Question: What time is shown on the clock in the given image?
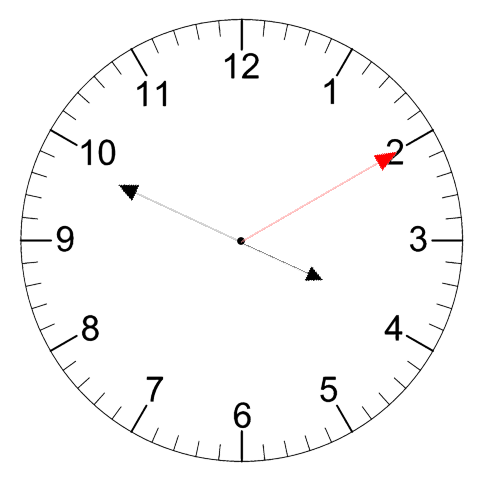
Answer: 03:49:10